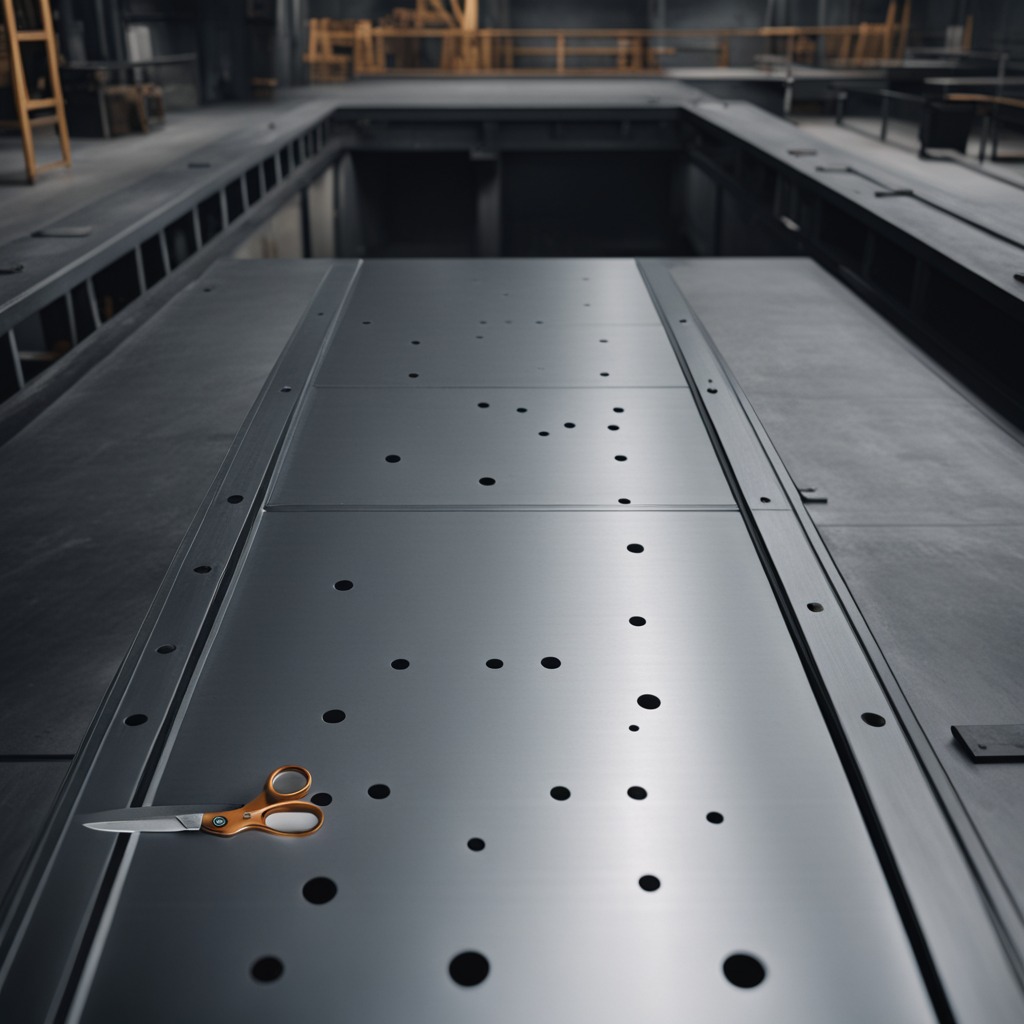
A scissor lies on a cold steel table in a mining workshop.